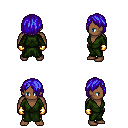
a pixel art fantasy rpg character, male body template, human, dark skin, green robe, gold greaves, blue bangs hairstyle, gold gloves, four views (front, back, left, right), 2x2 character sprite sheet, small pixel art, hard edges, no anti-aliasing